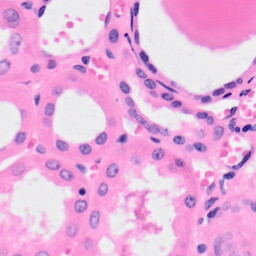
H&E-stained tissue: Kidney